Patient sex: F
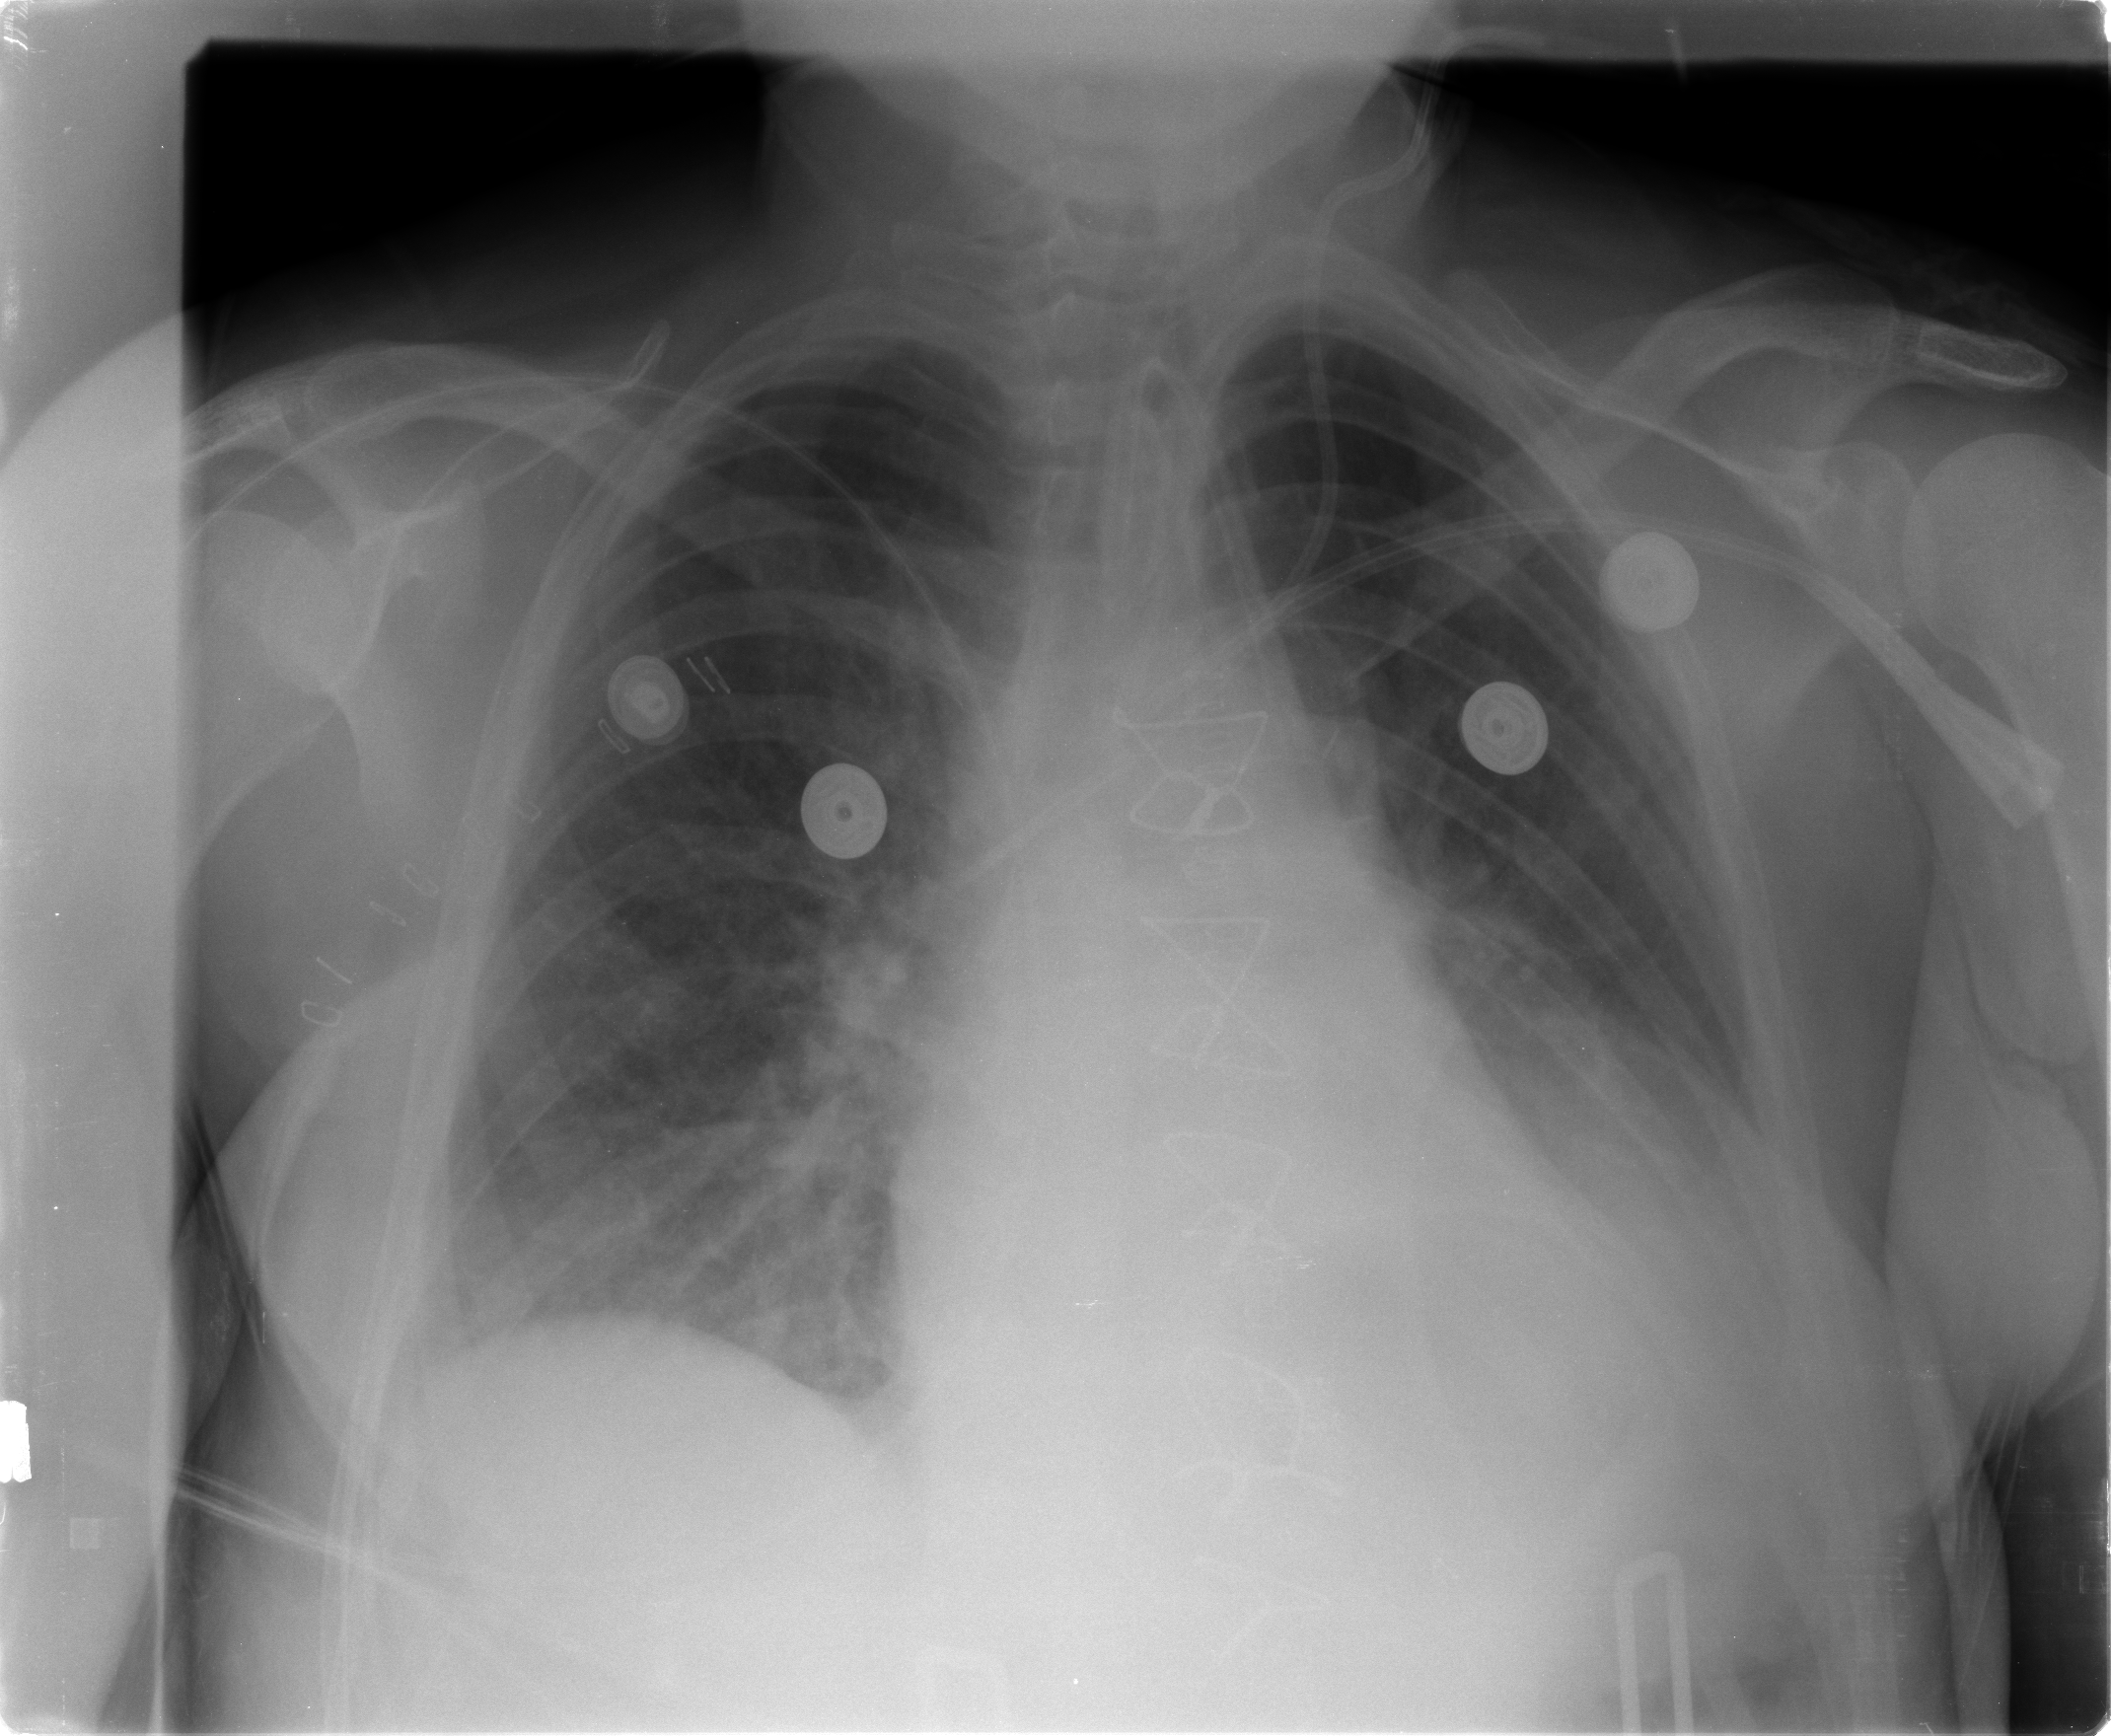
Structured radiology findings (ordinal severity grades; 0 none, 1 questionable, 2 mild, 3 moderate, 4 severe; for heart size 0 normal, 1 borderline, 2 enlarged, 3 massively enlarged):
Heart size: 1
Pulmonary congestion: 2
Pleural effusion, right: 1
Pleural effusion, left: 2
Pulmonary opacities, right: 2
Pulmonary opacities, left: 2
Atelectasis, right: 2
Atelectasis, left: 2